Question: I have a chart of profits&losses I made trading stocks in absolute ($) and relative (%) values. Today I made my first trade that brought me losses, and .

I tried manipulating the min/max values, but to no avail. I googled people having similar problems, but not in Google Sheets.
Does anyone know a solution to this problem?
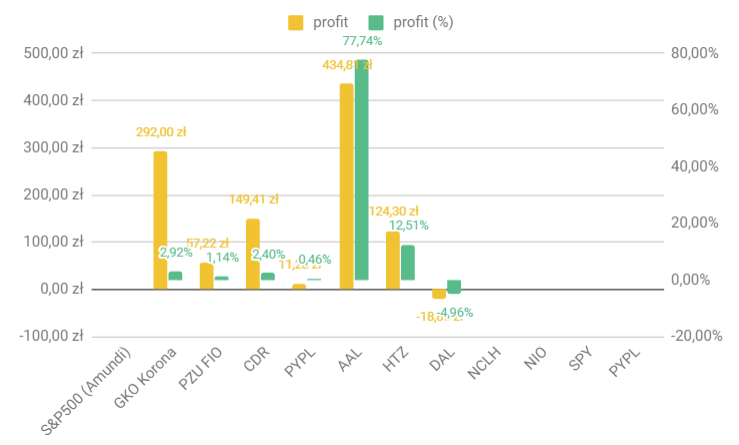
Answer: ## Solution
The 'Auto' gridline count can behave wrongly with particular datasets. When handling such datasets it will be necessary to tweak the major gridline count from the Chart Editor:
'Edit Chart>Customize>Gridlines' and adjust the major gridline count accordingly.